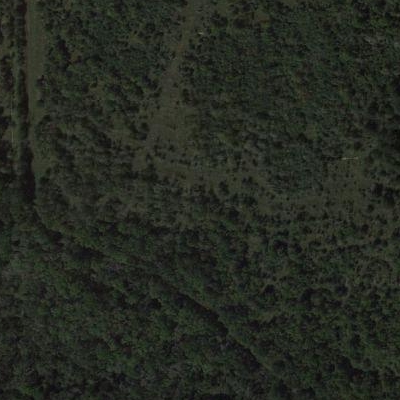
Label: Forest